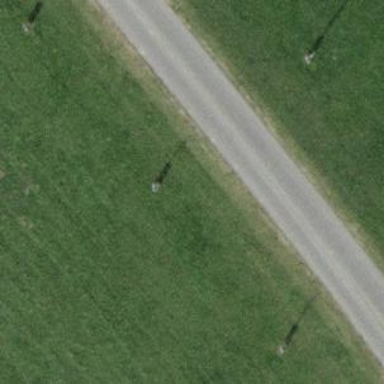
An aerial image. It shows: Unclassified road with asphalt surface.